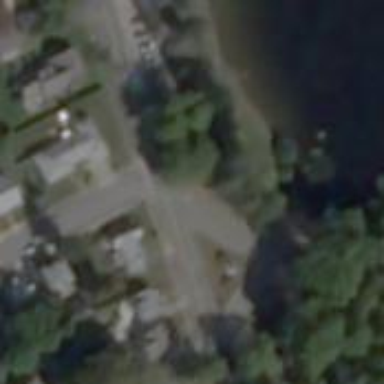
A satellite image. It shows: Marked crossing on the road.